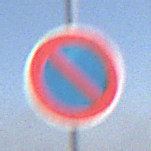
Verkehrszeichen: EingeschraenktesHalteverbot
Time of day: Midday
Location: Outdoor (Nature)
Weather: PartlyCloudy
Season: NotSpecified
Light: Natural